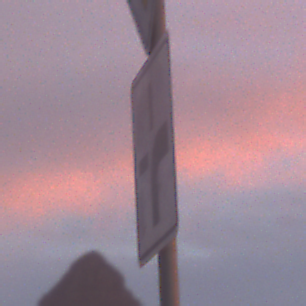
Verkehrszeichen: VerlaufVorfahrtsstrasse3
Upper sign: Vorfahrtsstrasse
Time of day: SunriseSunset
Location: Outdoor (Urban)
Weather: PartlyCloudy
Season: NotSpecified
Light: Natural